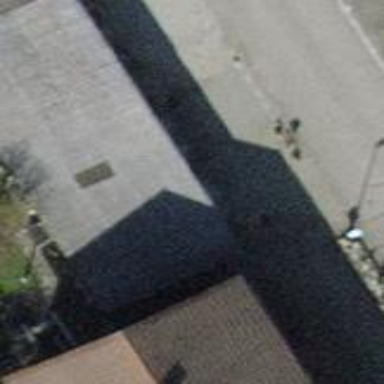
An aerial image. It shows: Garage building.